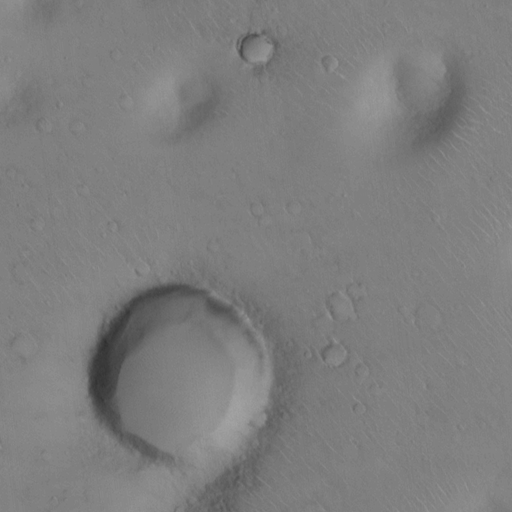
Objects detected: cone, cone, cone, cone, cone, cone